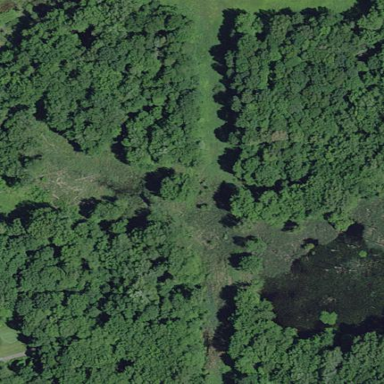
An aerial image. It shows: Marsh wetland.